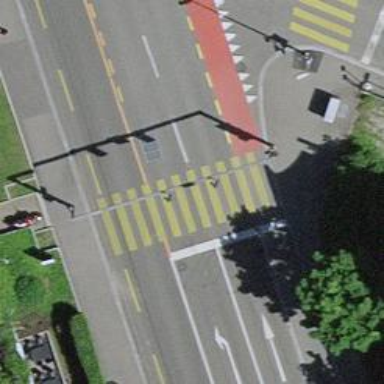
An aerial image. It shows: Road with traffic signals.